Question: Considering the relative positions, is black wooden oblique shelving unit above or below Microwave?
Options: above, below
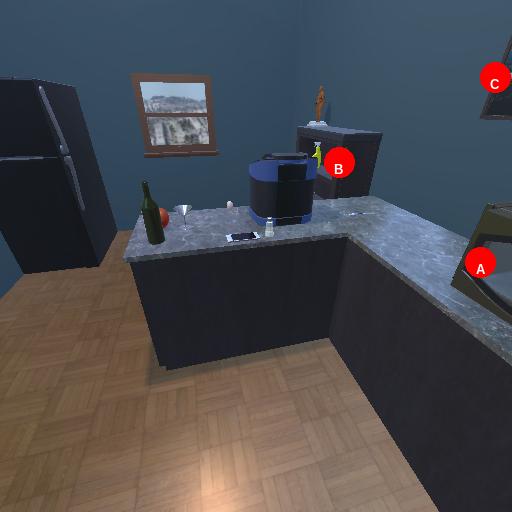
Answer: above